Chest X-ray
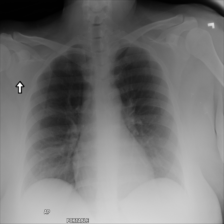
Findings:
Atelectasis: negative
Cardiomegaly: negative
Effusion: negative
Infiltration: negative
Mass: negative
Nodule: negative
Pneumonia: negative
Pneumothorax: negative
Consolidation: negative
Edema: negative
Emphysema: negative
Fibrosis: negative
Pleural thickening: negative
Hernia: negative